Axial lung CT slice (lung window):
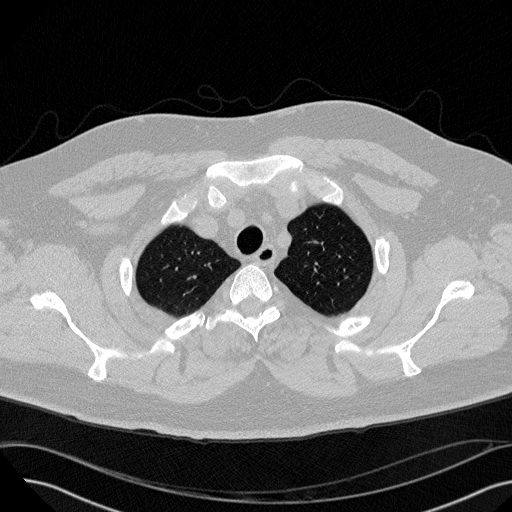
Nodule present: no